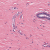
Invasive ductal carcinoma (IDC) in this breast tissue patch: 0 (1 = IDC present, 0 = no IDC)